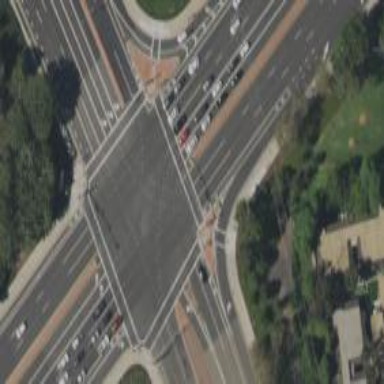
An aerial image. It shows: Asphalt footway with crossing controlled by traffic signals.